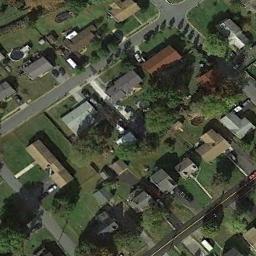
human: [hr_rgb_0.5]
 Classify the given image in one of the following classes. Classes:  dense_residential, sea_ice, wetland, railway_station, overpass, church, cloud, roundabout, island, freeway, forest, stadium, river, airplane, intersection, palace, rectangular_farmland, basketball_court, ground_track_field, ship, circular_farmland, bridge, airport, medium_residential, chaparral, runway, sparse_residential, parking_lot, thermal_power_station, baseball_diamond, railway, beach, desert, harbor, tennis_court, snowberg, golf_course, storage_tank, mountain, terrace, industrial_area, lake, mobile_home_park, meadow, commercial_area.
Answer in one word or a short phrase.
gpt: medium_residential